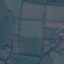
Land use / land cover: Pasture